Question: Here's my Code:
'''
@Override
public View onCreateView(LayoutInflater inflater, ViewGroup container,
Bundle savedInstanceState) {
Query queryRef = mdatabase.child("Users").orderByChild("age");
queryRef.addValueEventListener(new ValueEventListener() {
@Override
public void onDataChange(DataSnapshot snapshot) {
for (DataSnapshot chatSnapshot: snapshot.getChildren()) {
User users = chatSnapshot.getValue(User.class);
String name = users.getName();
System.out.println(name);
}
}
@Override
public void onCancelled(DatabaseError databaseError) {
}
}); // Inflate the layout for this fragment
return inflater.inflate(R.layout.fragment_home, container, false);
}
'''
As you guys probably guessed, this code is for displaying a users name. But what I actually want to do is, based on the same query result, I want to display their User ids,not name. I tried using a class like this to get the user id:
'''
public class User{
private String gender;
private Long age;
private String email;
private Long height;
private Long weight;
private String name;
private String type;
private String userId;
public User()
{
}
public User(String gender,Long age,String email,Long height,Long weight,String name,String type,String userId)
{
this.gender=gender;
this.age=age;
this.email=email;
this.height=height;
this.weight=weight;
this.name=name;
this.type=type;
this.userId = FirebaseAuth.getInstance().getCurrentUser().getUid();
}
public String getId()
{
return userId;
}
public String getGender()
{
return gender;
}
public Long getAge()
{
return age;
}
public String getEmail()
{
return email;
}
public Long getHeight()
{
return height;
}
public Long getWeight()
{
return weight;
}
public String getName()
{
return name;
}
public String getType()
{
return type;
}}
'''
But this returned the current users id 3 times, since I've 3 users in my DB, not individual user ids.
Here's my DB:
Each user have this many values

Another method I tried was using getKey() like this:
'''
@Override
public View onCreateView(LayoutInflater inflater, ViewGroup container,
Bundle savedInstanceState) {
Query queryRef = mdatabase.child("Users").orderByChild("age");
queryRef.addValueEventListener(new ValueEventListener() {
@Override
public void onDataChange(DataSnapshot snapshot) {
for (DataSnapshot chatSnapshot: snapshot.getChildren()) {
String name = snapshot.getKey();
System.out.println(name);
}
}
@Override
public void onCancelled(DatabaseError databaseError) {
}
}); // Inflate the layout for this fragment
return inflater.inflate(R.layout.fragment_home, container, false);
}
'''
But this returned the node 'Users' 3 times, not the User ids.
Can anyone help me with this? I want to display their User ids.That is, these:
OMbACIWg3fOurXy8SEqQD8TAQl12, kZllc0GL1Vfbitt73WHWwJuXvXC2, lxVykDo9GQRcFmb0u1QZ0WCc9lg2
(based on the picture)
Any help is highly appreciated. Thank you.
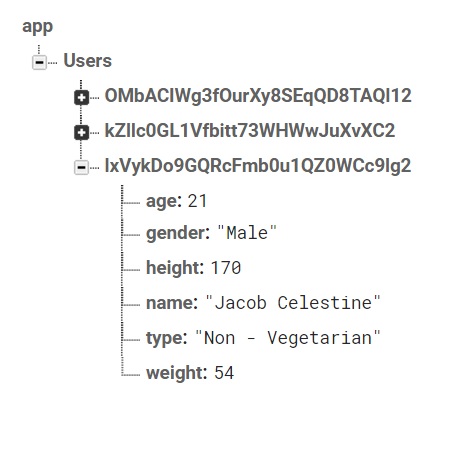
Answer: You are calling the 'getKey()' method at the wrong 'DataSnapshot'.
This is what you want
'''
@Override
public void onDataChange(DataSnapshot snapshot) {
for (DataSnapshot chatSnapshot: snapshot.getChildren()) {
String key = chatSnapshot.getKey();
System.out.println(key);
}
}
'''
EDIT: To set the userId to the 'User' class
'''
for (DataSnapshot chatSnapshot: snapshot.getChildren()) {
User user = chatSnapshot.getValue(User.class);
user.setUserId(chatSnapshot.getKey());
}
'''